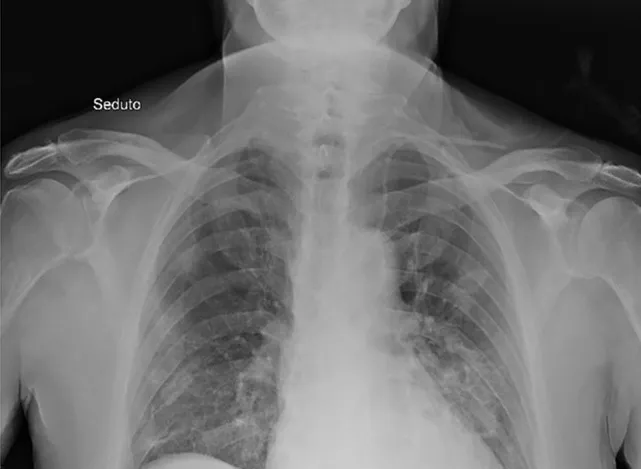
Chest X-ray. Chest X-ray description: small peripheral hazy opacity in medium field and more evident opacities at the medium-lower fields of both lungs, especially on the left side.
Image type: radiology (x_ray)